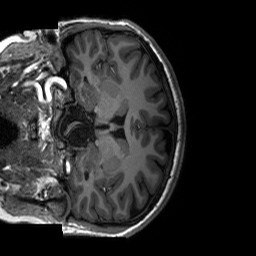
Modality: T1w
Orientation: coronal
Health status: ill
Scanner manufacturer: siemens
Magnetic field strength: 3 T
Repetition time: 2.3 s
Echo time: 0.00226 s